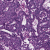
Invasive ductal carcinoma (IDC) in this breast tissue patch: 1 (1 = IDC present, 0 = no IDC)